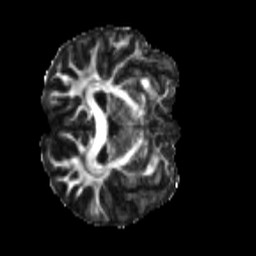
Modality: FA
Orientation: axial
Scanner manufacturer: siemens
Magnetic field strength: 3 T
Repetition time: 4 s
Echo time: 0.0594 s